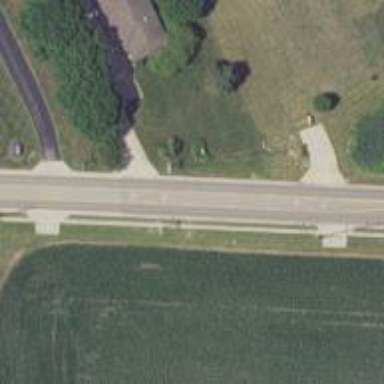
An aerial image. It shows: Road with left marking.